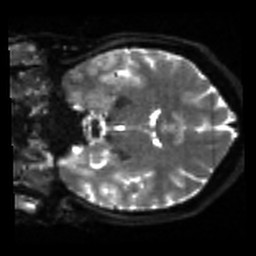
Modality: sbref
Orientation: coronal
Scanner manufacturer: siemens
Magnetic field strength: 3 T
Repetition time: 4 s
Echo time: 0.0594 s